Question: I tried my first steps in modelling with and have come across a problem I cannot get my head around. I have the following spec:
'''
module tour/AddressBook1
sig Name, Addr{}
sig Book {
addr: Name->lone Addr
}
// operation: adds a (name, address) to the Book b, resulting in b'
pred add (b, b' : Book, n:Name, a:Addr) {
b'.addr = b.addr + n->a
}
run add for 3 but 2 Book
'''
So far nothing special. It is literally the example of the book 'Software abstraction' by Daniel Jackson.
It essentially models books, that have (name,address)-pairs associated with it. The add-predicate is supposed to grab a Book-instance b and create another Book-instance b' from it by adding (a potentially already existing) (name,address)-pair to it.
The first few examples found are easy and convincing but clicking through with the Next-button I end up with the following example (full view above, equivalent projection over books below)

I see two books, the starting book Book0 with two pairs (Name0, Addr2) and (Name1, Addr1). From the annotions we can also see that the add operation is going to add the new duo (Name1, Addr2). When I now look at the result book Book1 I have
{(Name0, Addr0),(Name1, Addr2)} instead of
{(Name0, Addr2),(Name1, Addr1),(Name1, Addr2)}
(Alloy Analyzer 4.2, Build date 2012-09-25 15:54 EDT)
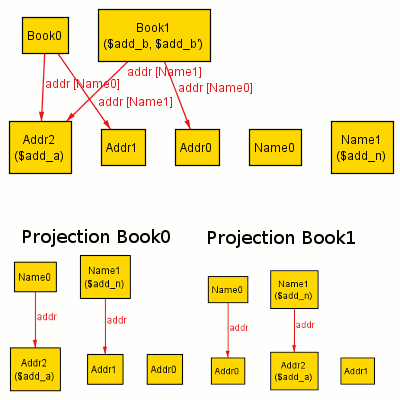
Answer: There are two confusing things here:
1. Book0 does not take part in the operation. Instead Book1 has the role of both b0 and b1.
2. Adding n->a to a book does not assert that this is a new address. In the instance, Book1 has this address before and after add. This is because the operation b'.addr = b.addr + n->a
uses set union. Broken down to a simpler example: {1, 2} = {1} + {2}
is true. But {1, 2} = {1, 2} + {2}
is also true. So in the original example, there is nothing that excludes n->a from already being a part of b.addr. And the Alloy Analyzer simply generates all instances that are consistent with the given constraints.
You can improve this example by adding an assertion in 'add':
'''
b.addr[n] != a
'''